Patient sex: F
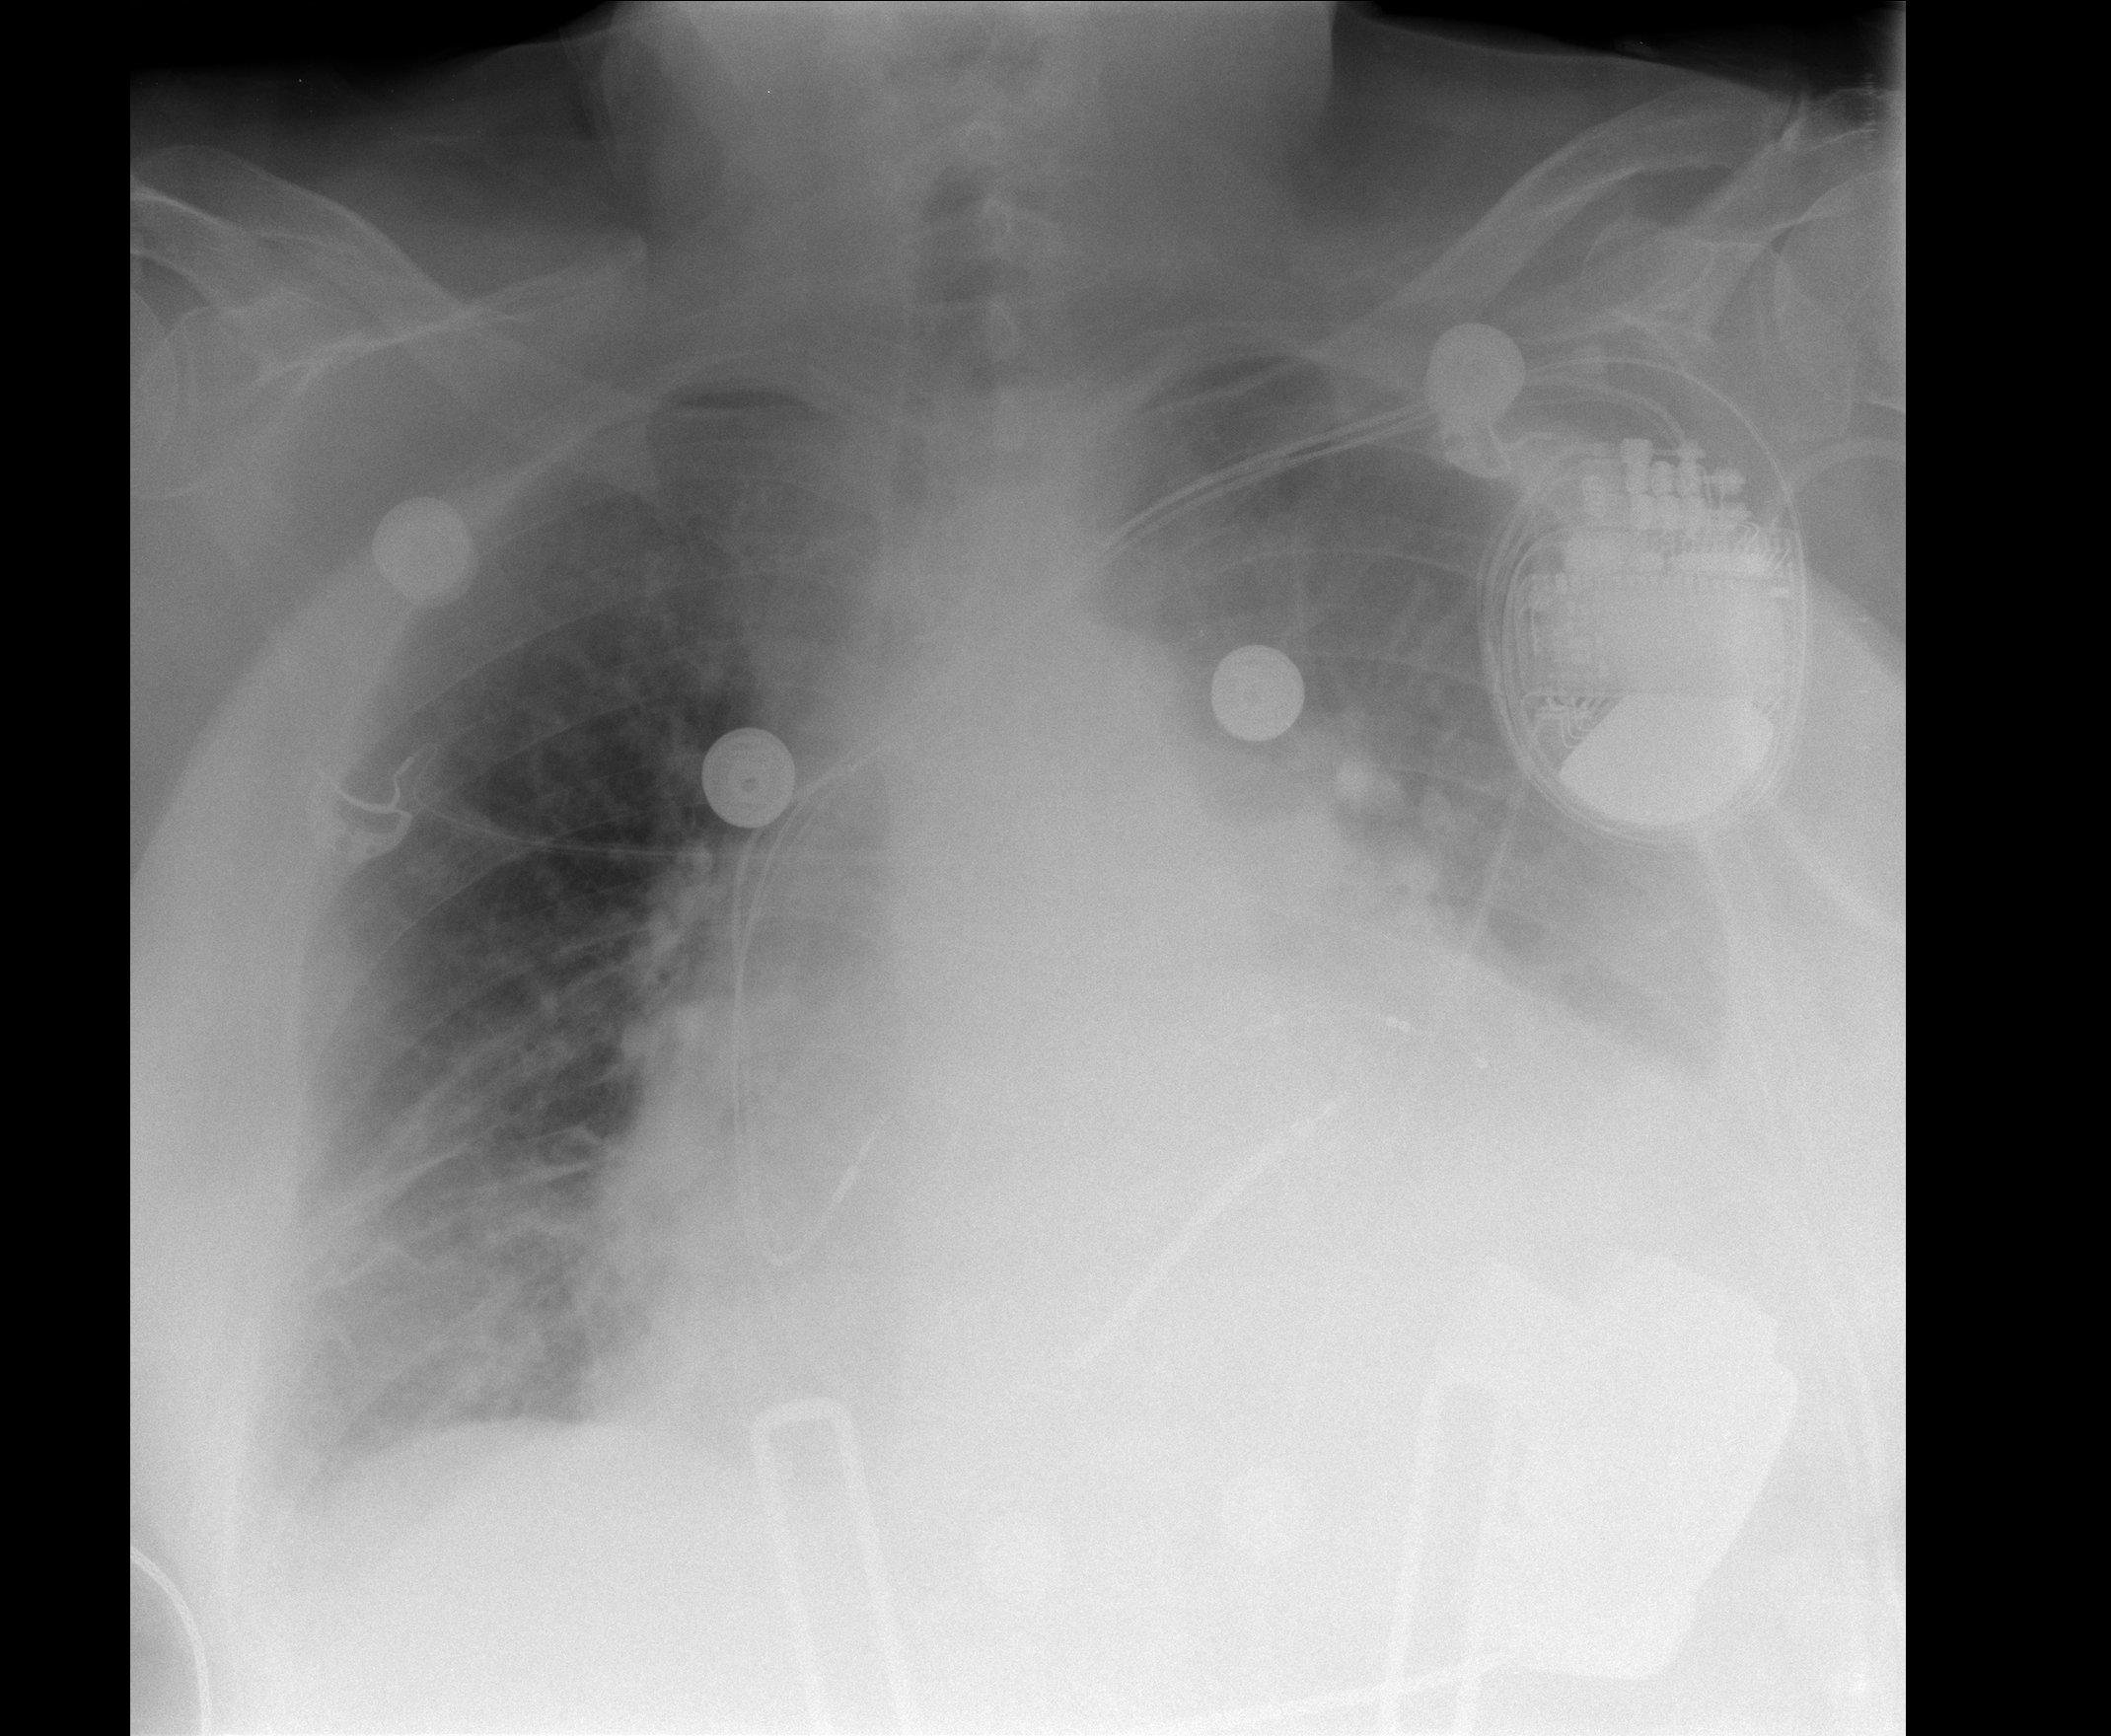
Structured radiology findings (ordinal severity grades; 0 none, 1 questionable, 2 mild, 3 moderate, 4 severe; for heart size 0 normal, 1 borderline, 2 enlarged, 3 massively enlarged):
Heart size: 3
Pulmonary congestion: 2
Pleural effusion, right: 2
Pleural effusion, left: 3
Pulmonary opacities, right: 2
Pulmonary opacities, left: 2
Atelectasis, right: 2
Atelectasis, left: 2